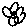
Label: flower